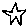
Label: star